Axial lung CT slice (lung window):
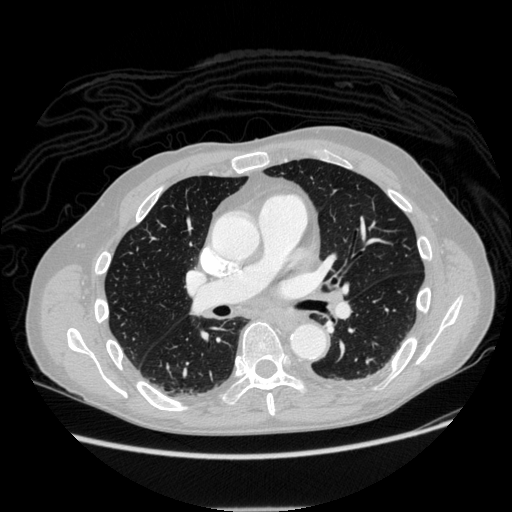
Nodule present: no